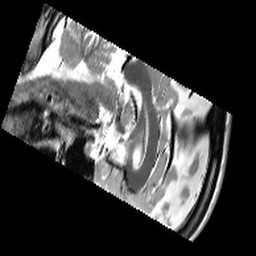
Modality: T2w
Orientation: sagittal
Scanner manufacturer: siemens
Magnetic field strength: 3 T
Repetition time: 10.64 s
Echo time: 0.05 s